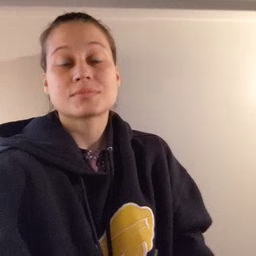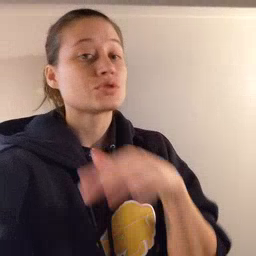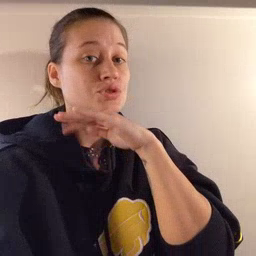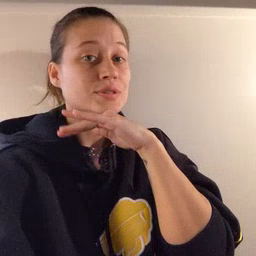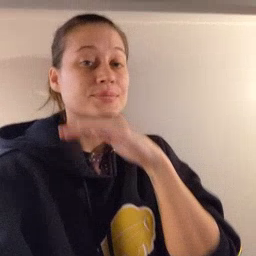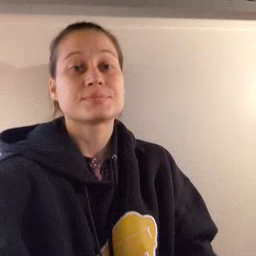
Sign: dirty